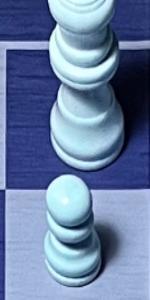
Label: Pawn_White